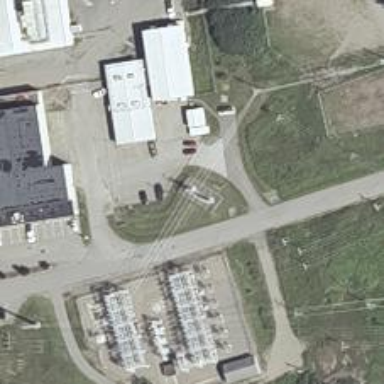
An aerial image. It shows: Switch for power supply.